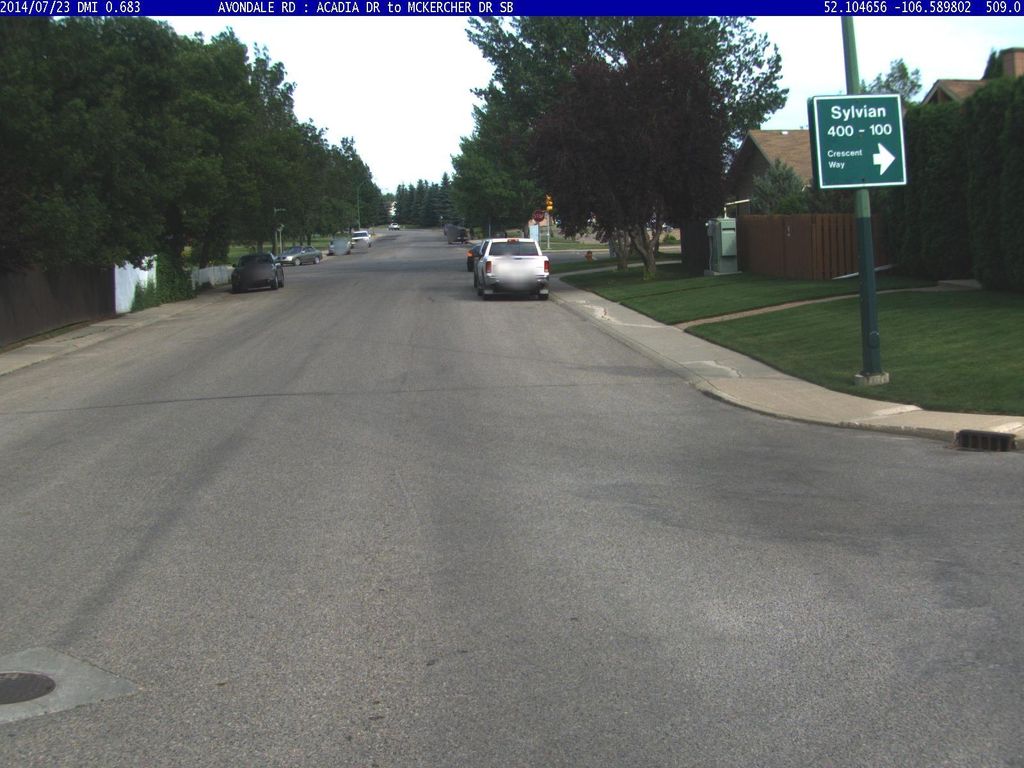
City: saskatoon